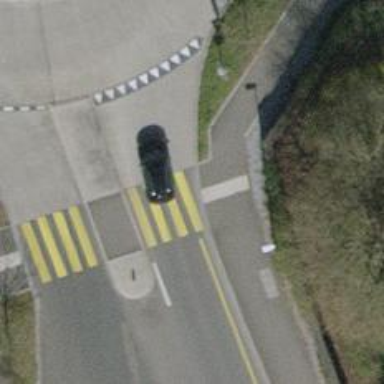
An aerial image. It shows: Kerb serving as barrier.